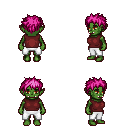
a pixel art fantasy rpg character, female body template, orc, green skin, maroon sleeveless shirt, white pants, pink bedhead hairstyle, four views (front, back, left, right), 2x2 character sprite sheet, small pixel art, hard edges, no anti-aliasing